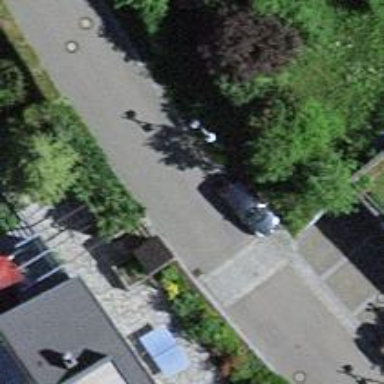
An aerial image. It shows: Paved residential road.